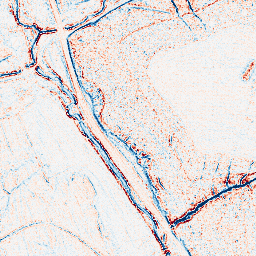
Category: edge_preserving
Decomposition family: bilateral
Decomposition parameters: d: 5
sigma_color: 50
sigma_space: 75
Upsampling method: sinc_blackman
Upsampling parameters: scale: 4
kernel_size: 8
Upsampling scale: 4